Question: I'm making a list of products that display within a listbox that scrolls horizontally. I have the list scrolling horizontally however I only ever get 1 row of items even though the list box is high enough to populate 2 rows before it starts scrolling horizontally.
Part of my WPF code.
'''
<DataTemplate x:Key="productTemplate">
<WrapPanel Orientation="Horizontal" Width="10" Height="10">
<Image Source="{Binding Photo}" Stretch="Fill" HorizontalAlignment="Center" VerticalAlignment="Center" Width="288" Height="320"/>
<Label Content="{Binding Name}" />
<Label Content="{Binding Cost}" />
</WrapPanel>
</DataTemplate>
<ListBox Width="1334" ItemsSource="{Binding Products}" SelectedItem="{Binding SelectedProduct}" ItemTemplate="{DynamicResource productTemplate}" Height="865" ScrollViewer.HorizontalScrollBarVisibility="Hidden" ScrollViewer.VerticalScrollBarVisibility="Disabled" BorderThickness="0">
<ListBox.Background>
<SolidColorBrush Color="White" Opacity="0.85"/>
</ListBox.Background>
<ListBox.ItemsPanel>
<ItemsPanelTemplate>
<WrapPanel IsItemsHost="True" />
</ItemsPanelTemplate>
</ListBox.ItemsPanel>
</ListBox>
'''
I'm looking for:
Any help would be great.
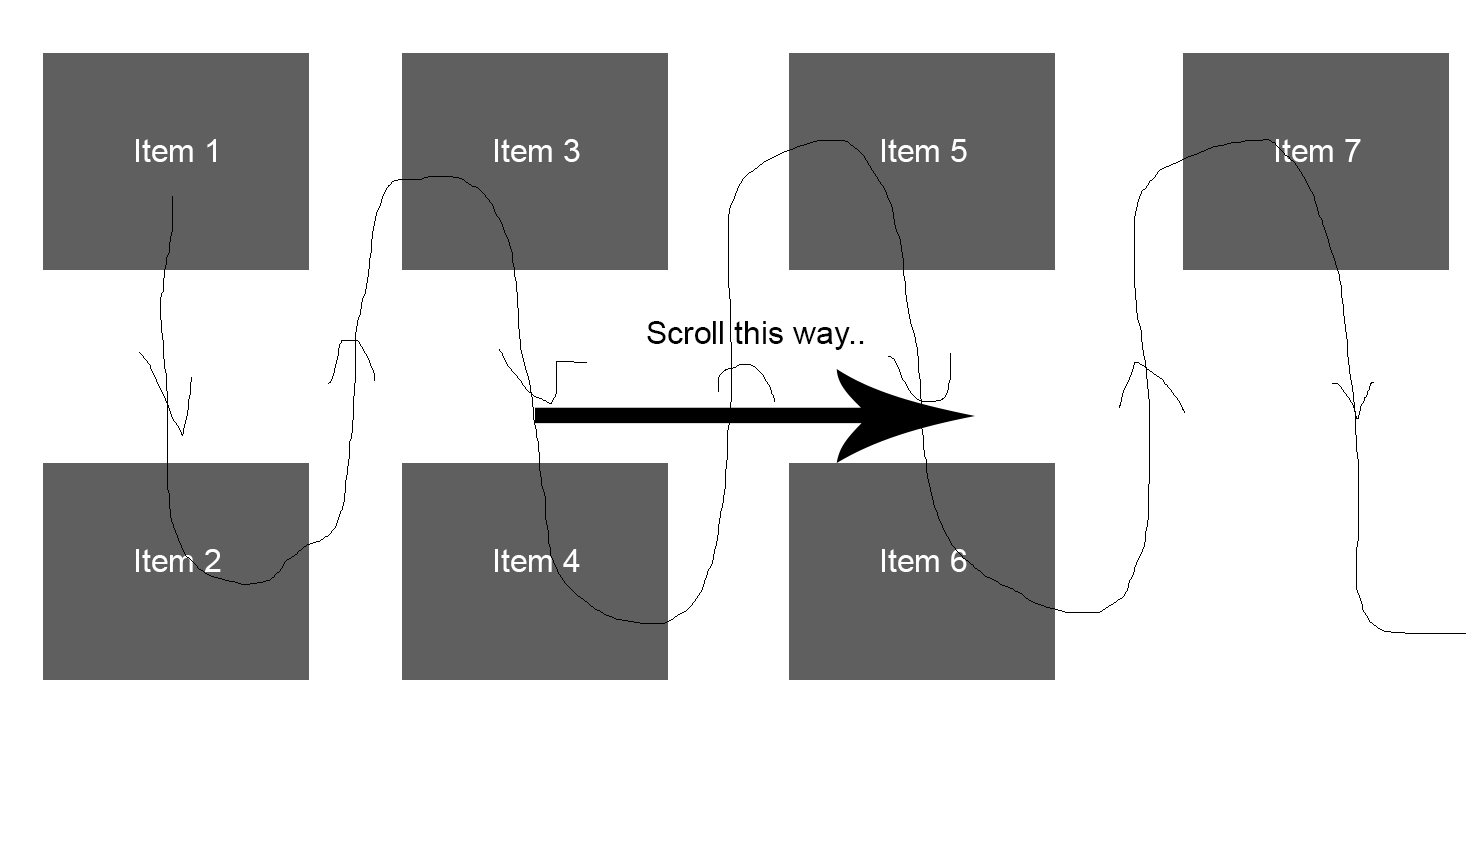
Answer: The WrapPanel that is used as ItemsPanel must have vertical orientation, and the ListBox must not scroll vertically:
'''
<ListBox ScrollViewer.VerticalScrollBarVisibility="Disabled" ...>
<ListBox.ItemsPanel>
<ItemsPanelTemplate>
<WrapPanel Orientation="Vertical" />
</ItemsPanelTemplate>
</ListBox.ItemsPanel>
...
</ListBox>
'''